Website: bh-photo
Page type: cart
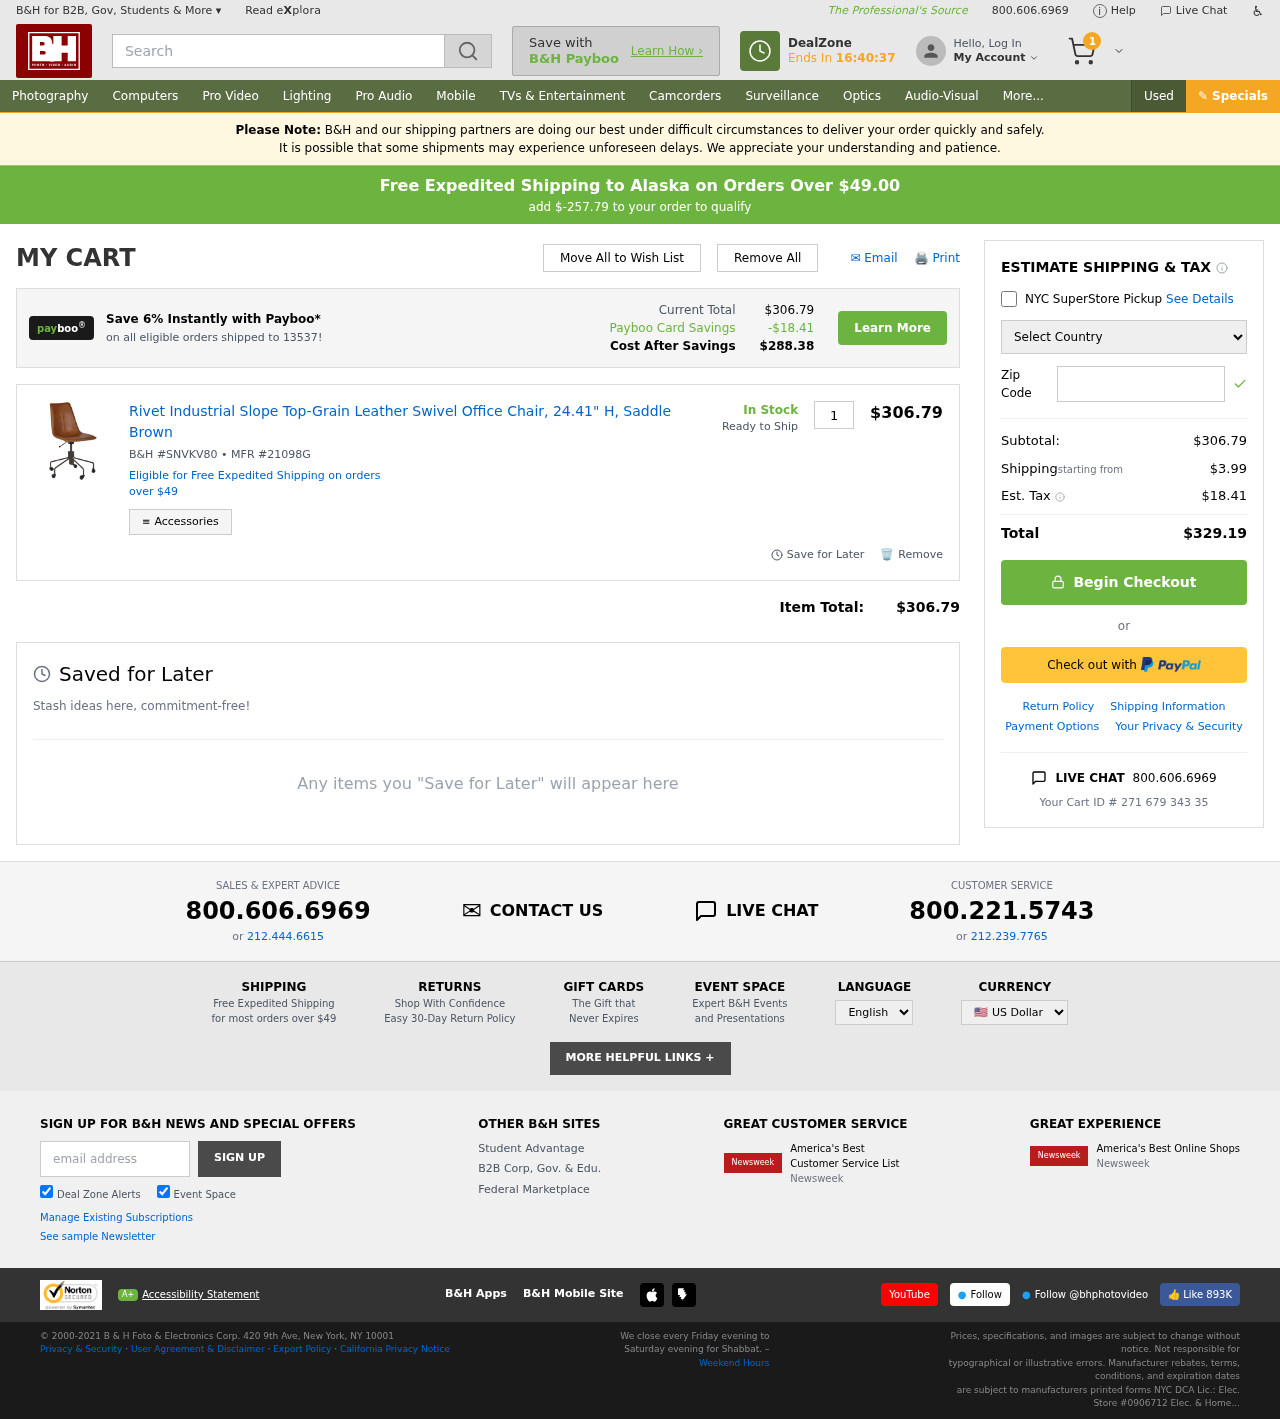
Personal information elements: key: PII_COUNTRY
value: United States
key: PII_POSTCODE
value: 13537
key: PII_STATE
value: Alaska
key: PII_POSTCODE2
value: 13537
Product elements: key: PRODUCT1_NAME
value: Rivet Industrial Slope Top-Grain Leather Swivel Office Chair, 24.41" H, Saddle Brown
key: PRODUCT1_PRICE
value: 306.79
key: PRODUCT1_QUANTITY
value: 1
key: PRODUCT1_SKU
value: SNVKV80
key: PRODUCT1_MFR
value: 21098G
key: PRODUCT1_AVAILABILITY
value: In Stock
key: PRODUCT1_SHIP_STATUS
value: Ready to Ship
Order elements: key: ORDER_NUM_ITEMS
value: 1
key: FREE_SHIPPING_THRESHOLD
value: $-257.79
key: ORDER_SUBTOTAL
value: $306.79
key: ORDER_SHIPPING_COST
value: $3.99
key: ORDER_TAX
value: $18.41
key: ORDER_TOTAL
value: $329.19
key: ORDER_ID
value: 271 679 343 35
Search elements: key: HEADER_SEARCH
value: Search
Other elements: key: PAYBOO_SAVINGS
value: -$18.41
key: COST_AFTER_SAVINGS
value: $288.38